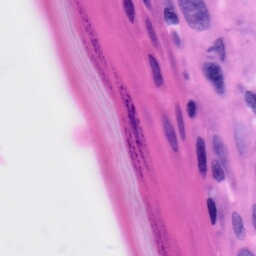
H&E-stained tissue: Skin